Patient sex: M
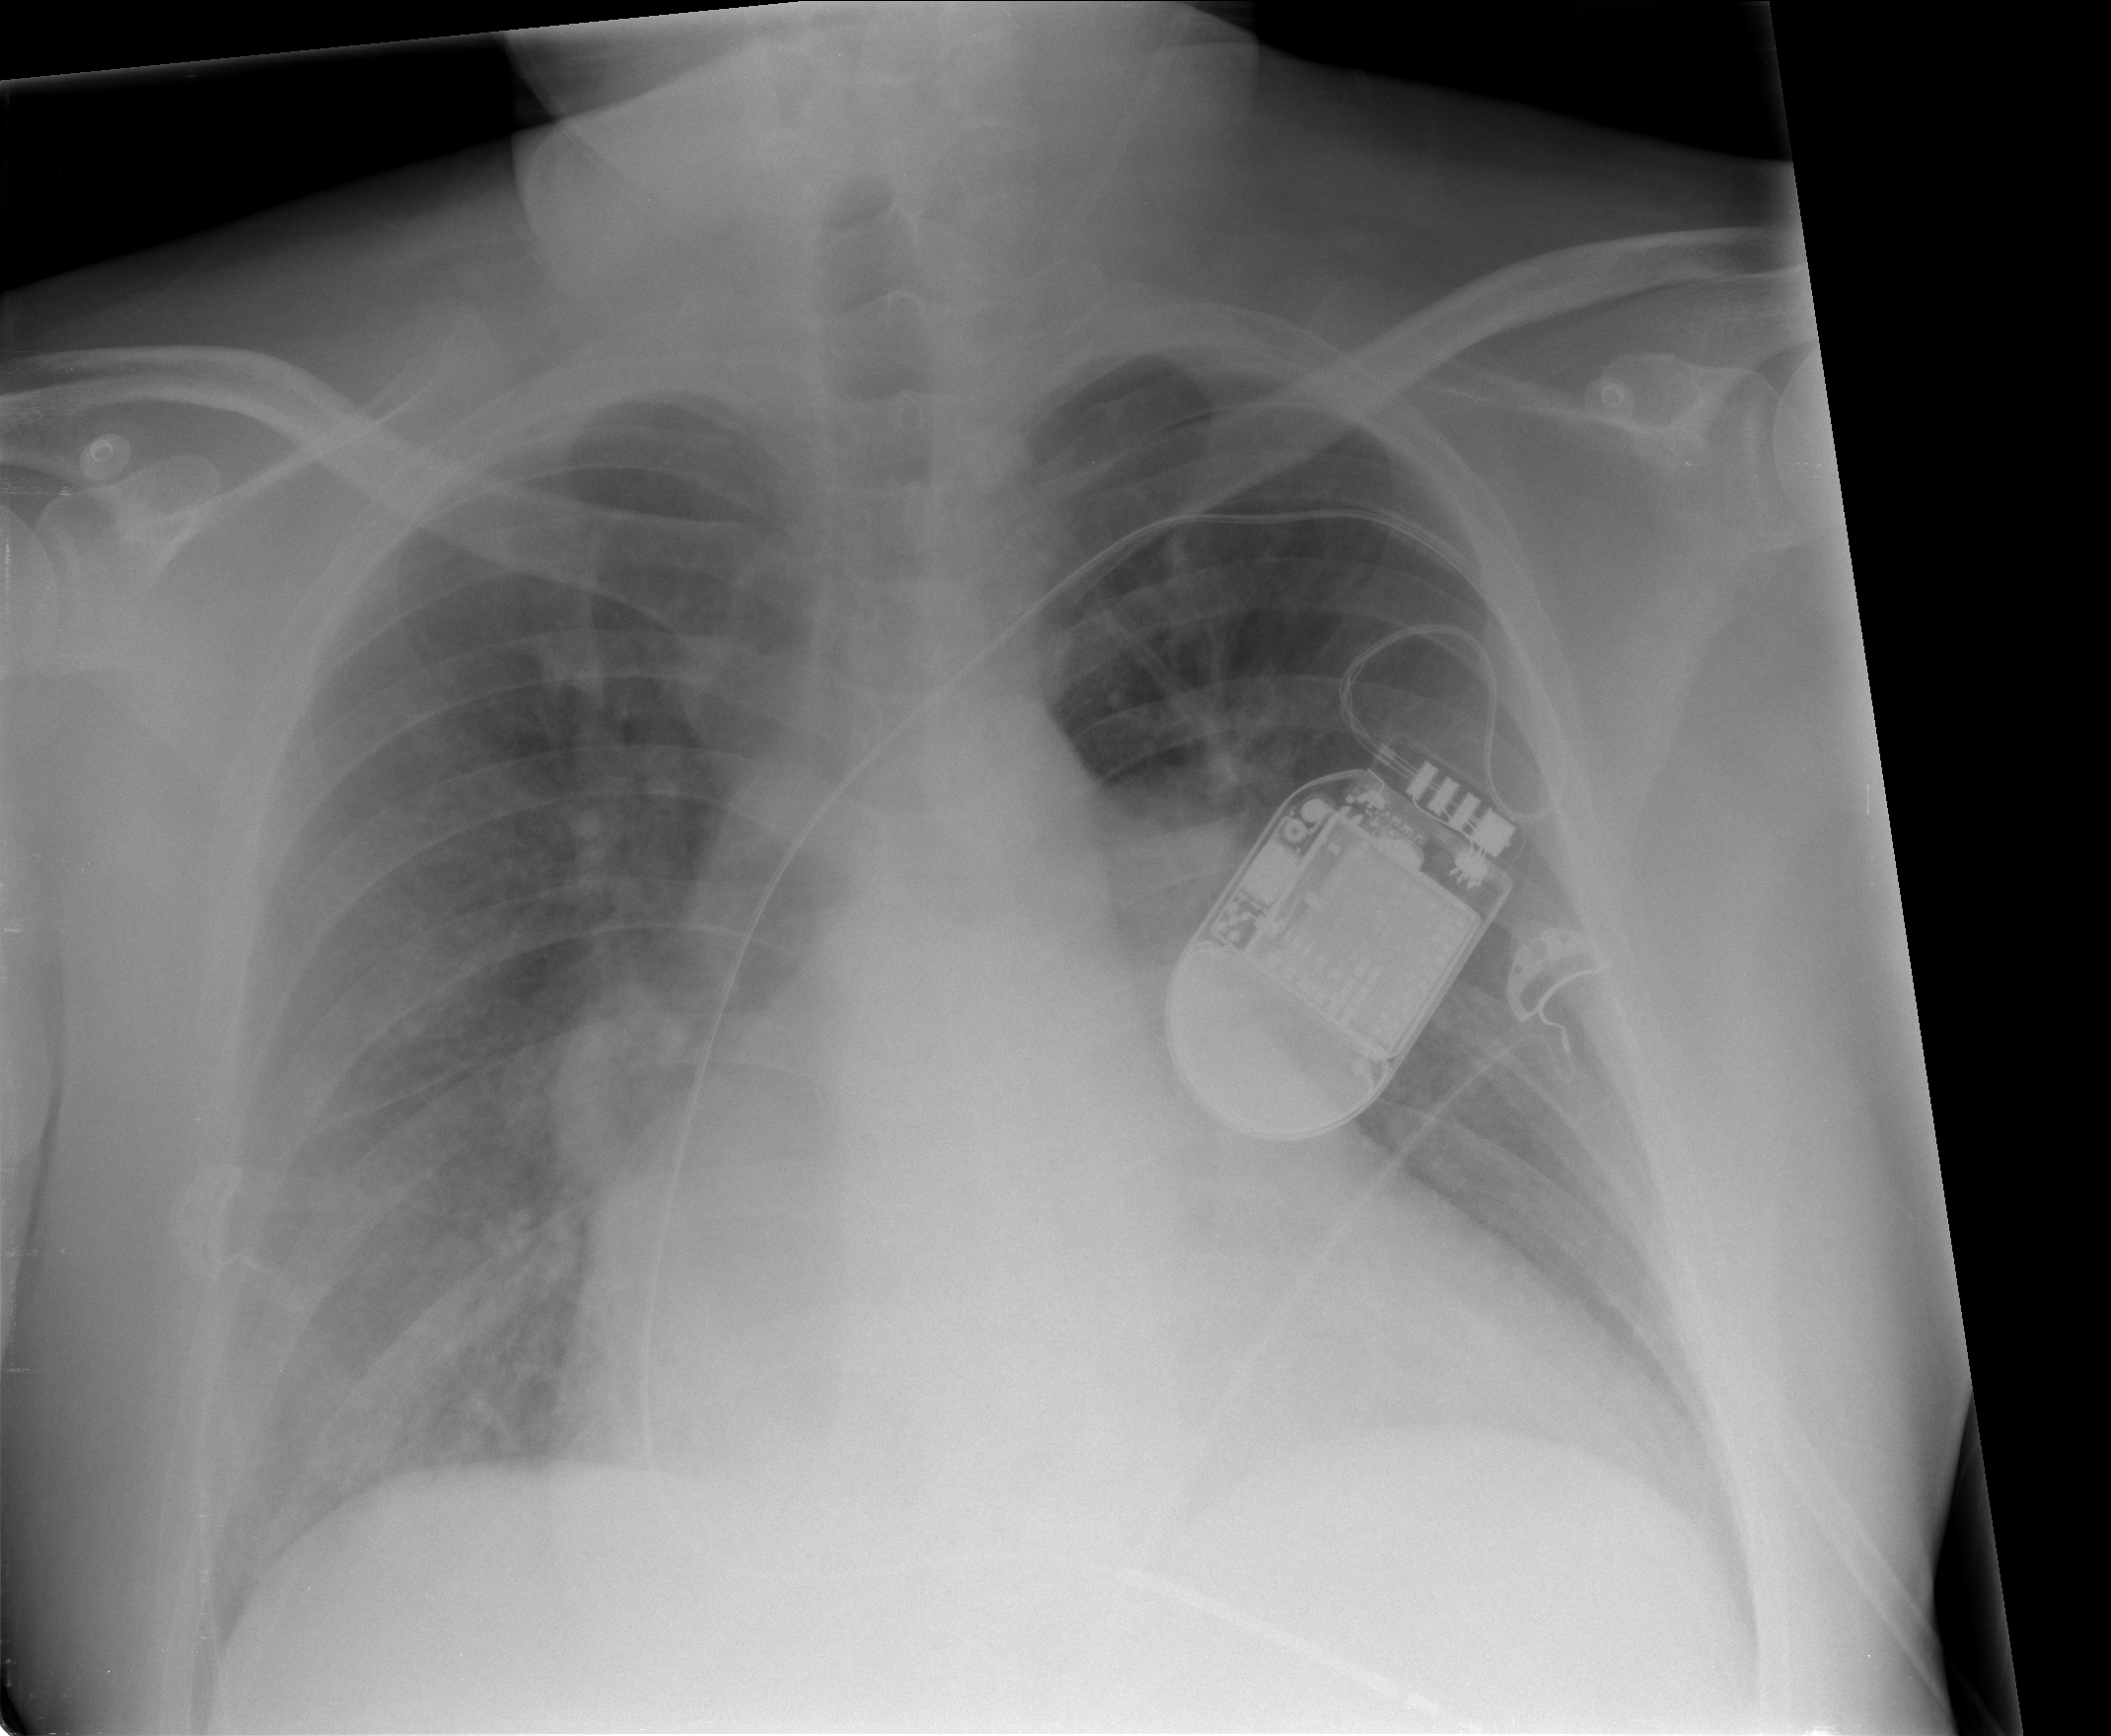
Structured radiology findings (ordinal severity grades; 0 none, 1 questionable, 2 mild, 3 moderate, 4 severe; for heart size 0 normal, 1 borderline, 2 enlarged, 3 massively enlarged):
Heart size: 3
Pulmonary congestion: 2
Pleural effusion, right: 0
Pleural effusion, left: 0
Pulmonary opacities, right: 1
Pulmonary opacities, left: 1
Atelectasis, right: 0
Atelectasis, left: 0